Fundus camera: zeiss
Shooting center: fovea
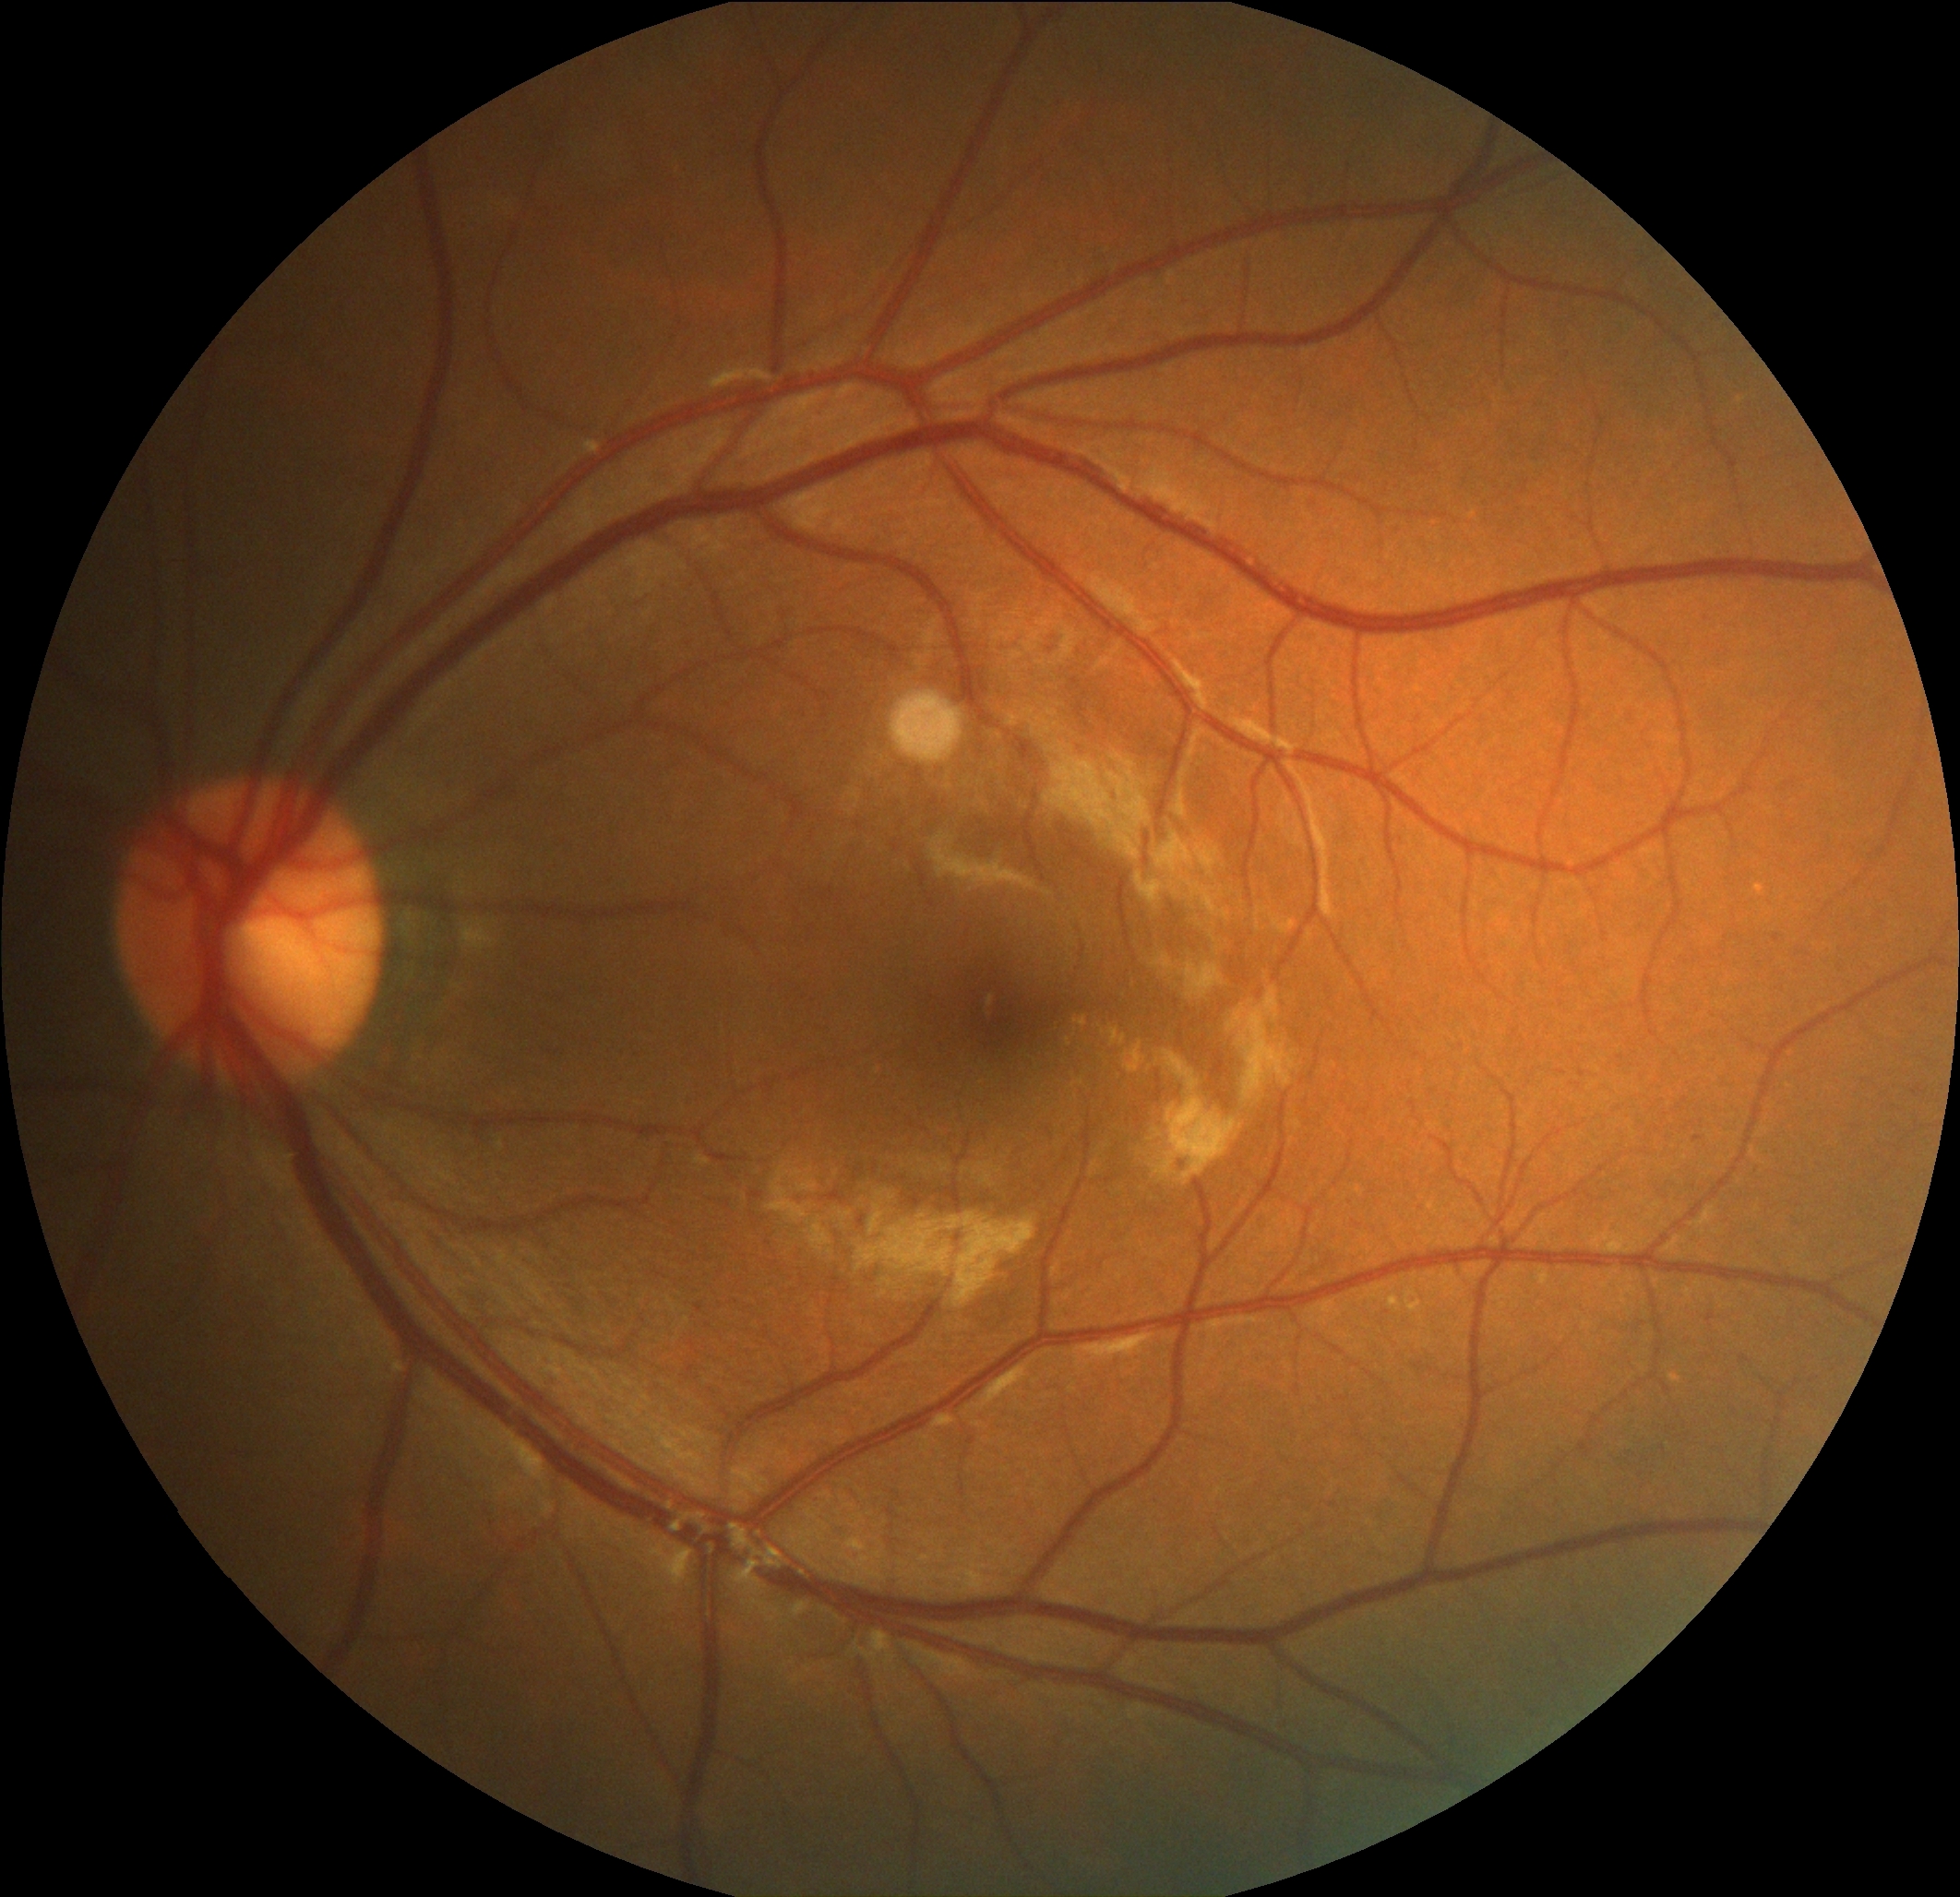
Pathologic myopia: no
Patchy retinal atrophy: absent
Retinal detachment: absent